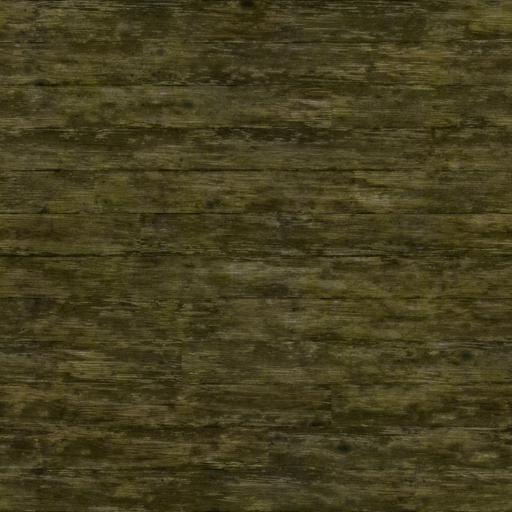
Tags: moldy moss mossy planks